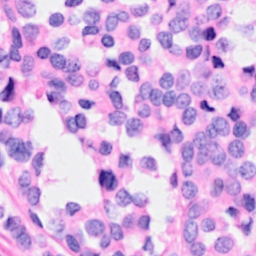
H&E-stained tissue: Breast